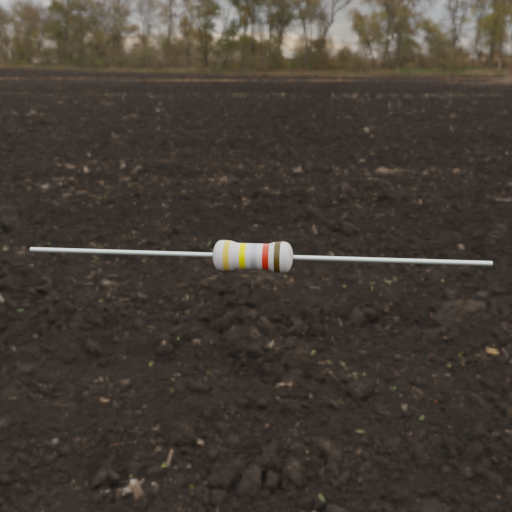
Resistor colour bands (in order): gold, yellow, silver, red, brown